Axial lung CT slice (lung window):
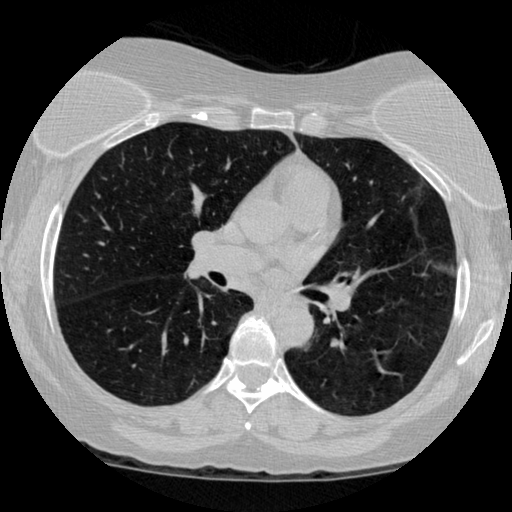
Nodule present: no